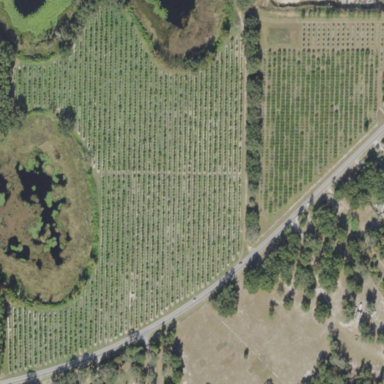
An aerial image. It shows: Orchard.